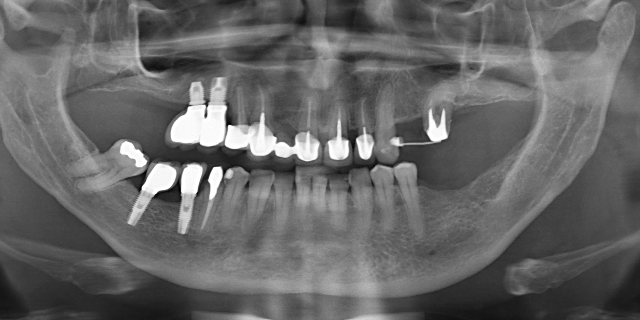
adult